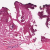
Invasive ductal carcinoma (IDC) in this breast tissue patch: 0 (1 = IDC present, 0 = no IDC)